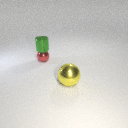
small green metal cylinder above small red metal sphere